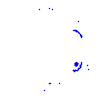
Particle: proton